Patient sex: M
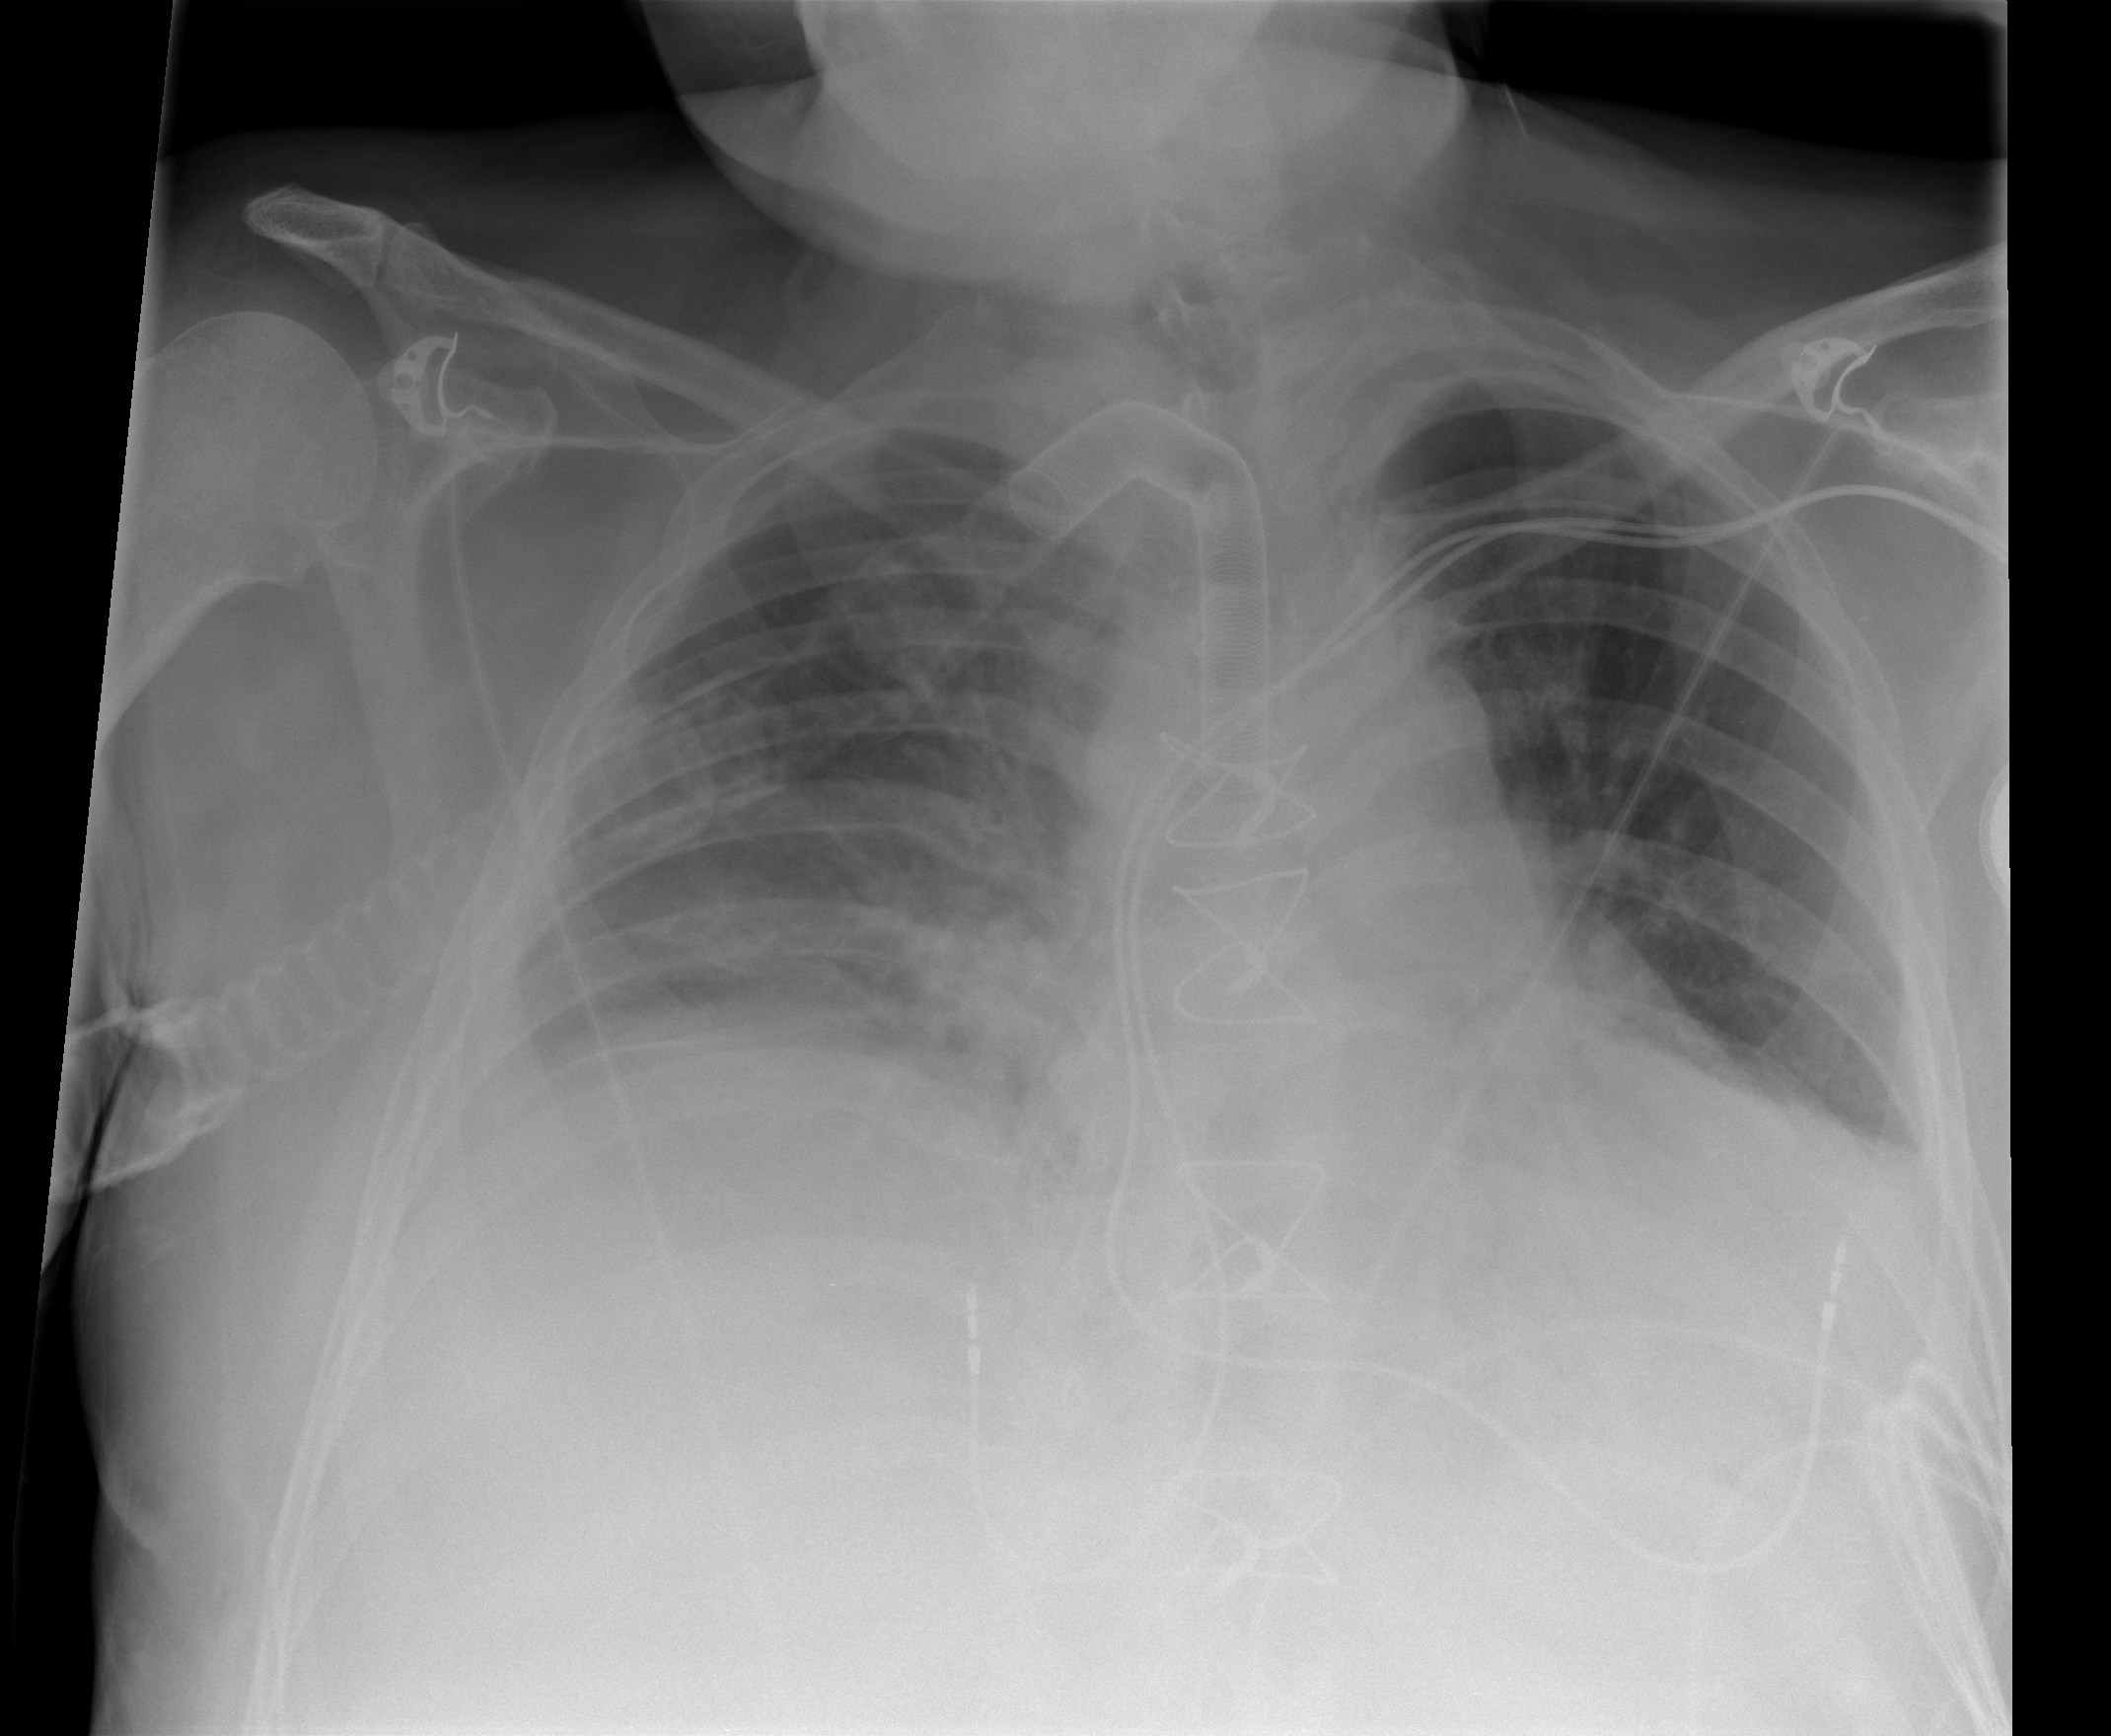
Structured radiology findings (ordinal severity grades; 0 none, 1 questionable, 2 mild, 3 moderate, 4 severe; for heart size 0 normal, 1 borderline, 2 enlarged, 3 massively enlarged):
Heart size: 2
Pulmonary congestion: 2
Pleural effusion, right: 2
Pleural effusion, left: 1
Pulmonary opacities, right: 2
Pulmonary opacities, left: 0
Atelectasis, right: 3
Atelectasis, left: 2